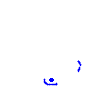
Particle: kaon